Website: home-depot
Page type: customer-info-address
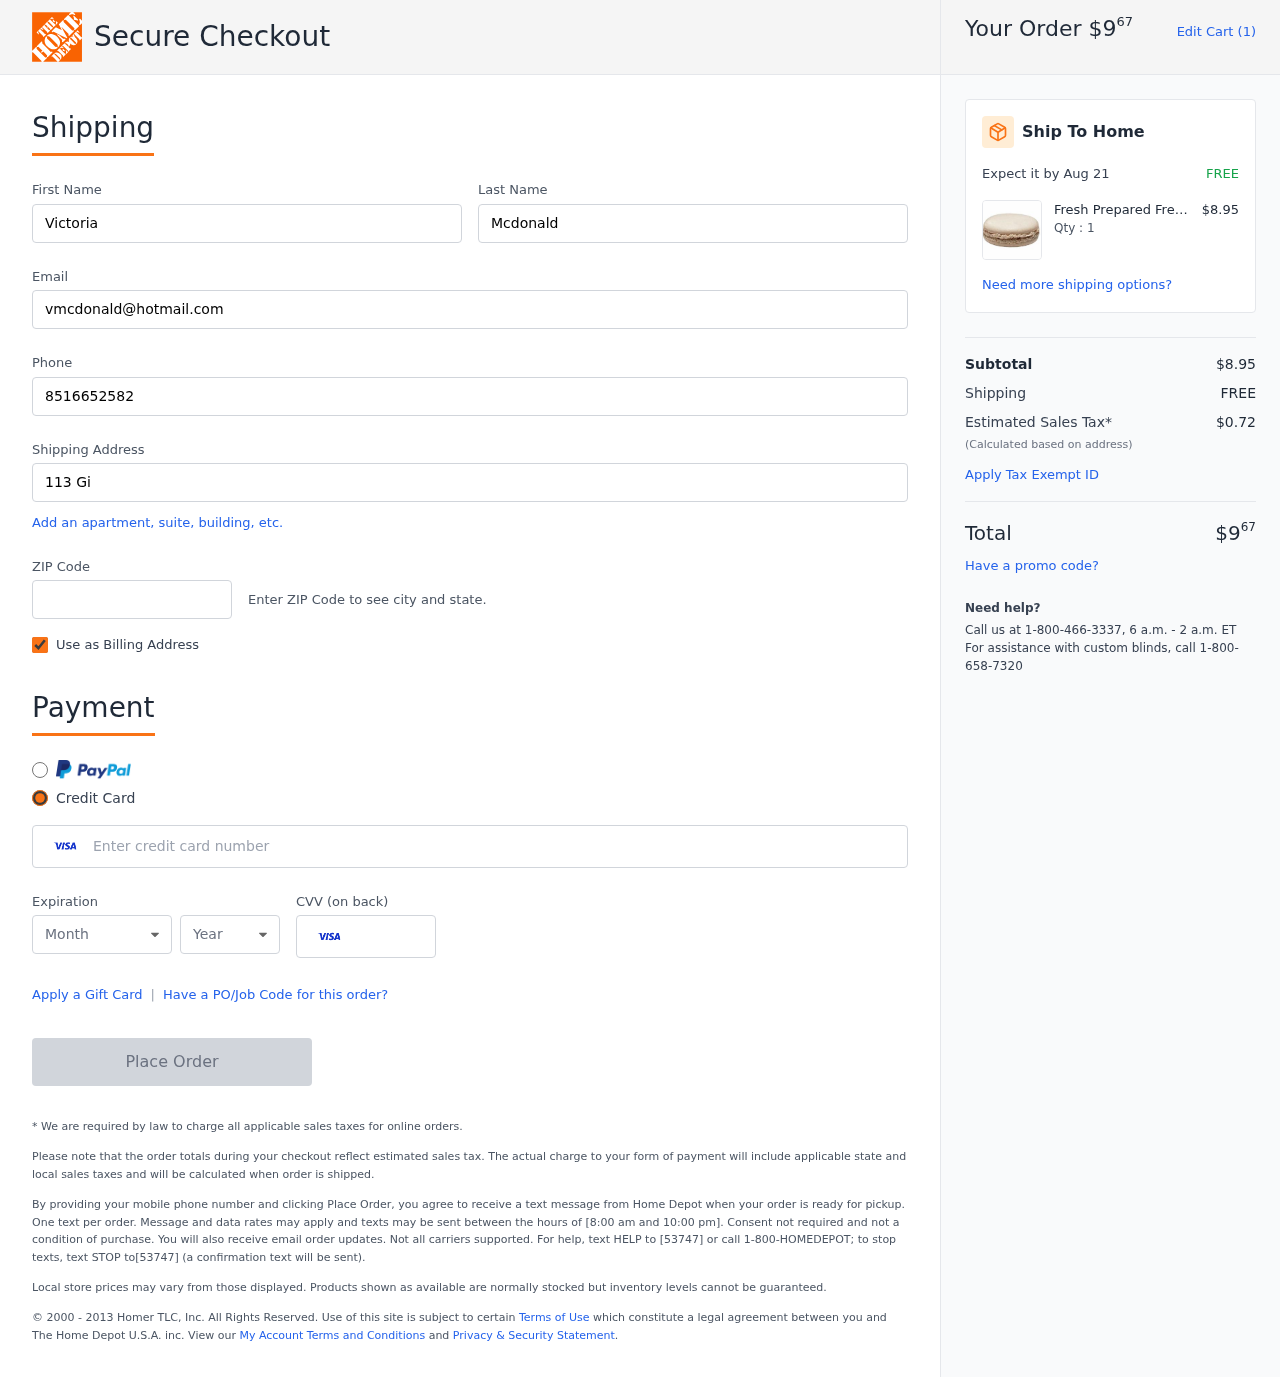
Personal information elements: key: PII_CARD_CVV
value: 730
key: PII_CARD_EXPIRY_MONTH
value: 12
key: PII_CARD_EXPIRY_YEAR
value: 26
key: PII_CARD_NUMBER
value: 4972 8846 8840 8973
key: PII_EMAIL
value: vmcdonald@hotmail.com
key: PII_FIRSTNAME
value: Victoria
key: PII_LASTNAME
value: Mcdonald
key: PII_PHONE
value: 8516652582
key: PII_POSTCODE
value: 70012
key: PII_STREET
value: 113 Gina Park
Product elements: key: PRODUCT1_BRAND
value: Fresh Prepared
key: PRODUCT1_NAME
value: Fresh Prepared, Macaron, Salted Caramel, 1.9 Oz (3 count)
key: PRODUCT1_PRICE
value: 8.95
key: PRODUCT1_QUANTITY
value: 1
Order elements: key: ORDER_TOTAL
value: $967
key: ORDER_NUM_ITEMS
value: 1
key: ORDER_DELIVERY_DATE
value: Aug 21
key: ORDER_SUBTOTAL
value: $8.95
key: ORDER_SHIPPING_COST
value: FREE
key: ORDER_TAX
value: $0.72